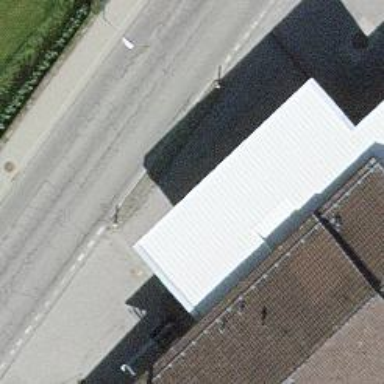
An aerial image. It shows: Fuel station.